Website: bh-photo
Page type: cart
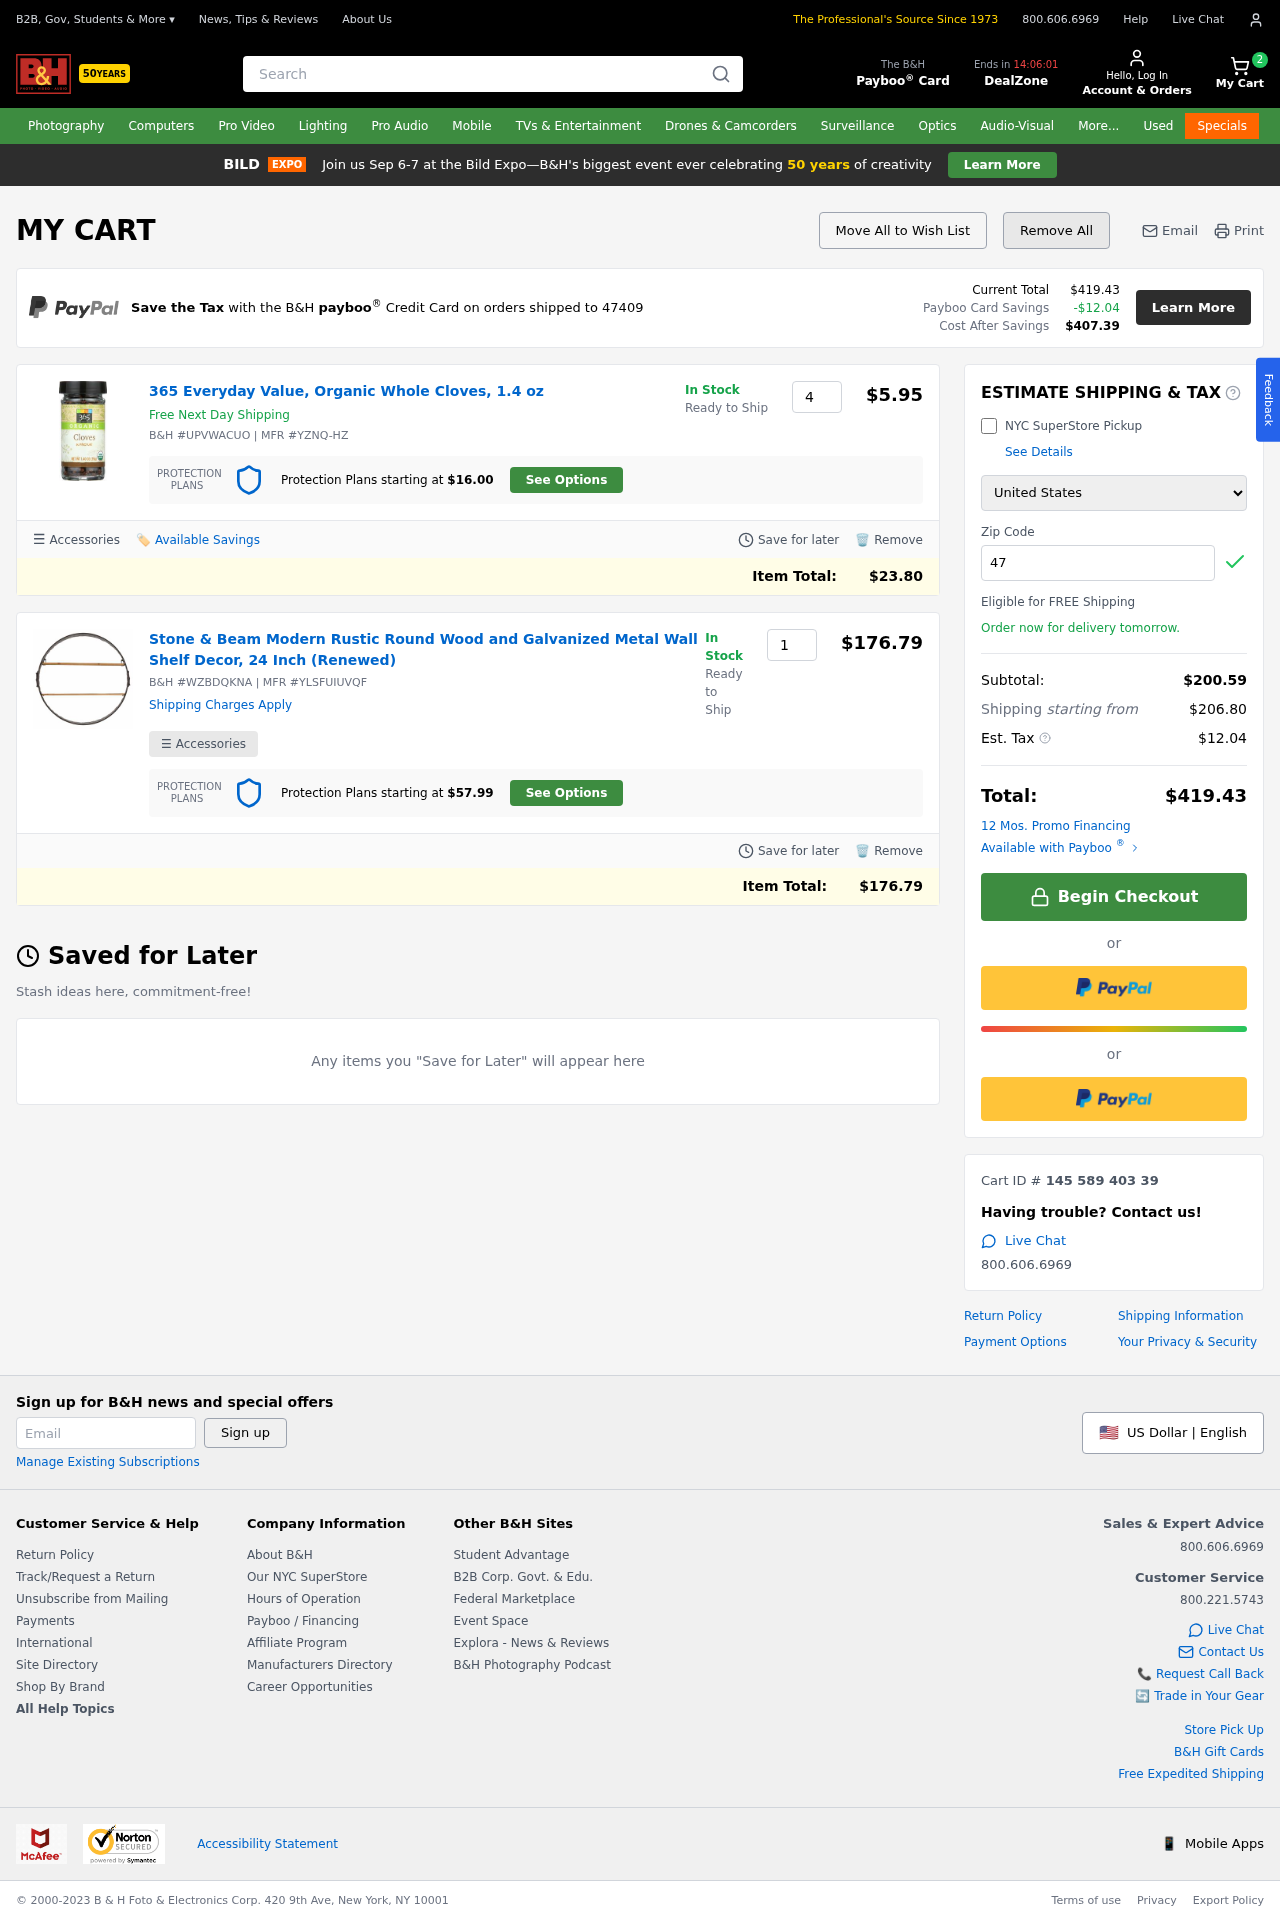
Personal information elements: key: PII_COUNTRY
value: United States
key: PII_POSTCODE
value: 47409
Product elements: key: PRODUCT1_NAME
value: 365 Everyday Value, Organic Whole Cloves, 1.4 oz
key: PRODUCT1_PRICE
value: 5.95
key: PRODUCT1_QUANTITY
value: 4
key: PRODUCT2_NAME
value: Stone & Beam Modern Rustic Round Wood and Galvanized Metal Wall Shelf Decor, 24 Inch (Renewed)
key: PRODUCT2_PRICE
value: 176.79
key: PRODUCT2_QUANTITY
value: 1
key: PRODUCT1_ITEM_TOTAL
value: $23.80
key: PRODUCT2_ITEM_TOTAL
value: $176.79
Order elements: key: ORDER_NUM_ITEMS
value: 2
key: ORDER_TOTAL
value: $419.43
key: ORDER_TAX
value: -$12.04
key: ORDER_TAX
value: $12.04
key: ORDER_TOTAL_AFTER_SAVINGS
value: $407.39
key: ORDER_SUBTOTAL
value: $200.59
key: ORDER_SHIPPING_COST
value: $206.80
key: ORDER_ID
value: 145 589 403 39
Search elements: key: HEADER_SEARCH
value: Search